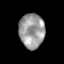
Tissue: skin
Cell type: Epithelial cells
Senescence score: 0.2823
Nuclear area (px): 862
Mean DAPI intensity: 155.471